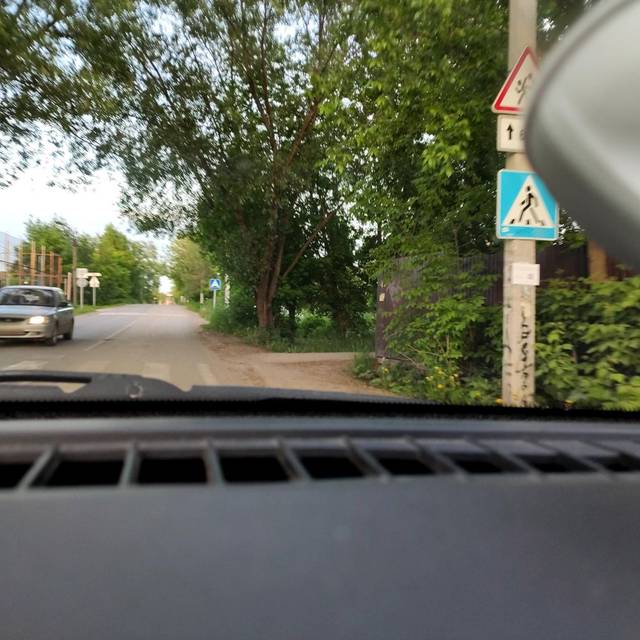
Region: Russia
Coordinates: 57.978, 56.298